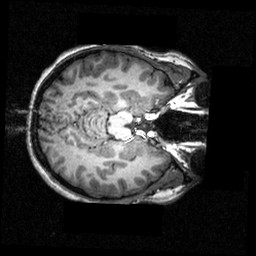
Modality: T1w
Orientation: axial
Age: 22
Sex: female
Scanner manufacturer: siemens
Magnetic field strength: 3.951 T
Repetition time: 1.5 s
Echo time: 0.00335 s